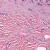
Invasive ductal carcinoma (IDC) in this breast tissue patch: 1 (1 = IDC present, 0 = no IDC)